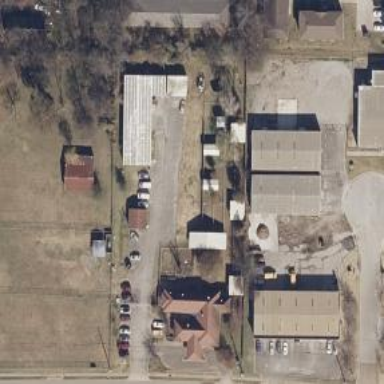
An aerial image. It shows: Veterinary facility.